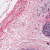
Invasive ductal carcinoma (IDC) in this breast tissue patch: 0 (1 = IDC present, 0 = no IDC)